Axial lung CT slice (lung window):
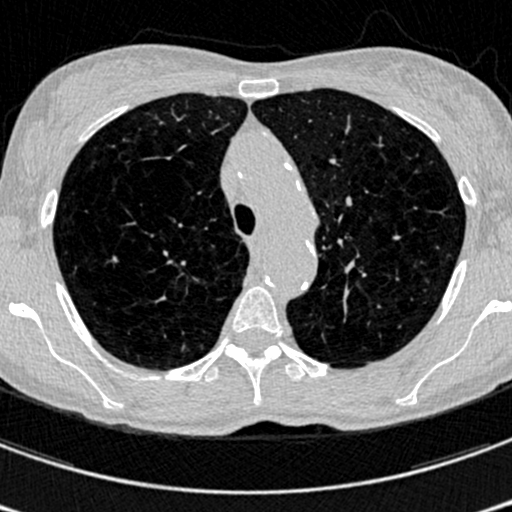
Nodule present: no